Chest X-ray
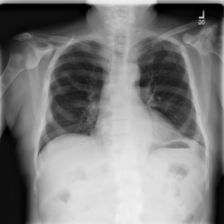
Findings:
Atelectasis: negative
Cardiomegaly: negative
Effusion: negative
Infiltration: negative
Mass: negative
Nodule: negative
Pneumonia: negative
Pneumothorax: negative
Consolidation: negative
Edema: negative
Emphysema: negative
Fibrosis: negative
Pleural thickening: negative
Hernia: negative